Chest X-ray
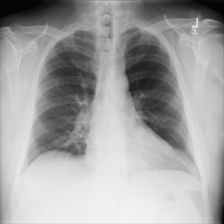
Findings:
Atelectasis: negative
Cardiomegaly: negative
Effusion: negative
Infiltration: negative
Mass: negative
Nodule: negative
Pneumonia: negative
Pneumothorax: negative
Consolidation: negative
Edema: negative
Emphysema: negative
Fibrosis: negative
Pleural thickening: negative
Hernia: negative